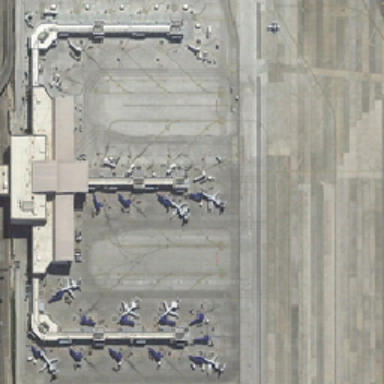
Many of the planes were docked on the wide .